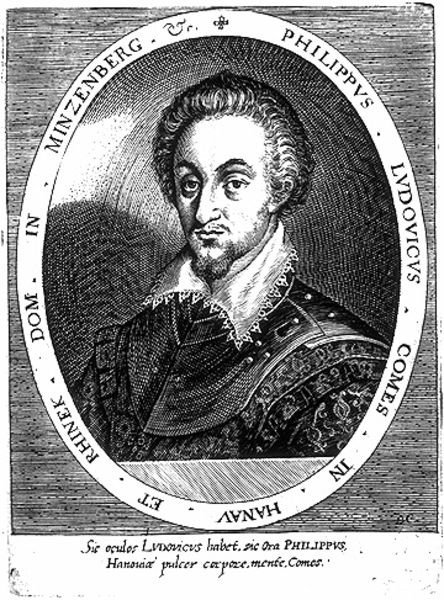
Titel: Bildnis des Grafen Philipp Ludwig II von Hanau
Künstler: Dominicus Custos
Institution: (Seriendruck)
Schlagwörter: dunkel, mann, schatten, weiß, elegant, frisur, grau, haar, hell, licht, mund, nase, ohr, profil, schwarz, stirn, zeichnung, blick, bart, jung, augen, gesicht, kleidung, kragen, mensch, rahmen, samt, spitze, ärmel, bildnis, herr, portrait, porträt, haare, mantel, spitzen, augenbrauen, brustbild, kinn, lippen, locken, schulter, schultern, oval, schrift, grafik, graphik, rand, ernst, inschrift, brauen, büste, glanz, pupillen, mimik, rüschen, wange, kinnbart, lider, name, nische, unterschrift, buch, medaillon, dom, druck, schraffur, radierung, stich, schwarzweiß, text, soldat, bleistift, brokat, rüstung, buchdruck, arrogant, gesichtsausdruck, wams, männchen, emblem, kupferstich, bildunterschrift, flugblatt, handschrift, umrahmt, graf, ludwig, rhein, latein, beschriftet, lateinisch, umschrift, bärtchen, eingerahmt, scharffur, philipp, druckbuchstaben, hochmütig, matel, ludovicus, hessen, große nase, philippus, mänchen, naase, poträit, kupferschnitt, hlbprofil, kinnbart bart, comes, et, in, minzenberg, hanau, rhinek, münzenberg, philipp ludwig, philipp minzenberg